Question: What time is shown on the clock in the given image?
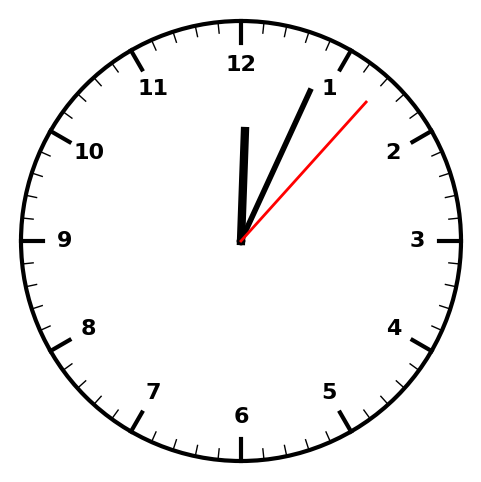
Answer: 12:04:07